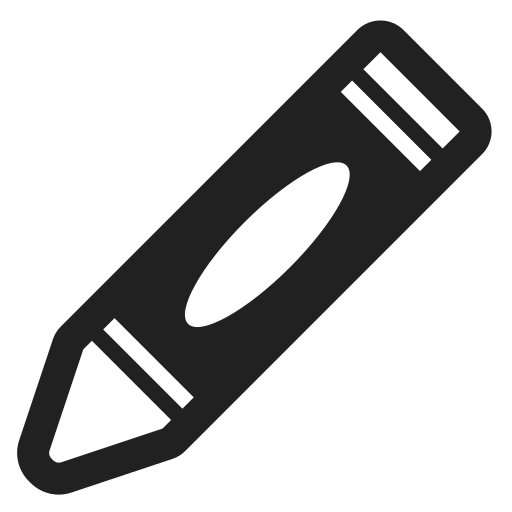
crayon high contrast